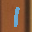
Label: 1